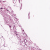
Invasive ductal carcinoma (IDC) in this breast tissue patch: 0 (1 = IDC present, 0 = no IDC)